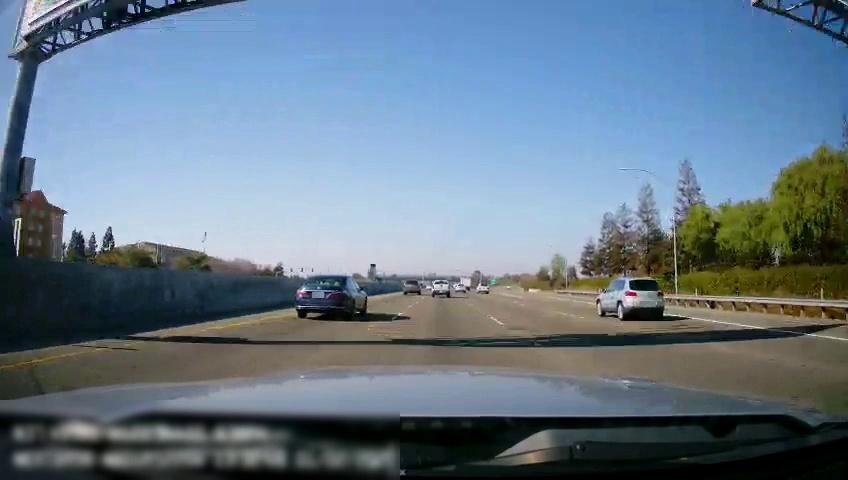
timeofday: Day
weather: Sunny
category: Drivable Space
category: Vehicles | Car
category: Vehicles | SUV
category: Vehicles | Truck
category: Vehicles | SUV
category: Vehicles | Car
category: Vehicles | Other LV
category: Vehicles | SUV
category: Lanes | Alternate Lane
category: Lanes | Current Lane
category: Lanes | Current Lane
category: Lanes | Alternate Lane
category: Lanes | Alternate Lane